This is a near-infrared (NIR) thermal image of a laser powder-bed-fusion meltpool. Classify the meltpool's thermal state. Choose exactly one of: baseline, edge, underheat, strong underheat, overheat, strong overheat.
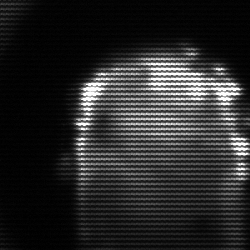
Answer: baseline